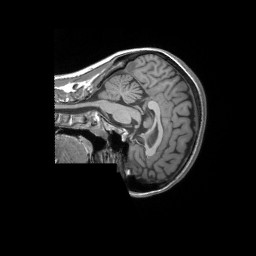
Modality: T1w
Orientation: sagittal